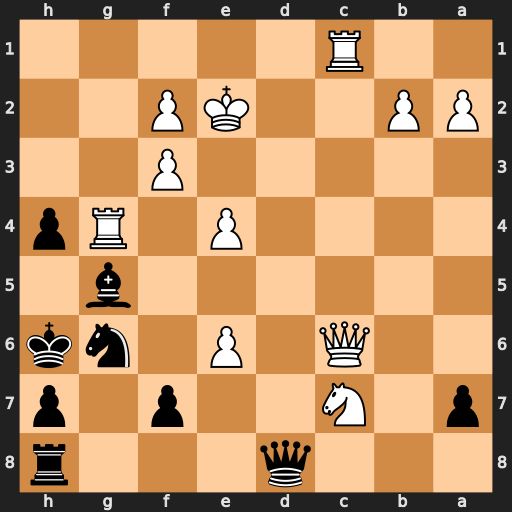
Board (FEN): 3q3r/p1N2p1p/2Q1P1nk/6b1/4P1Rp/5P2/PP2KP2/2R5
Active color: b
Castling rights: -
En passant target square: -
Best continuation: Qd2+ Kf1 Qxc1+ Qxc1 Bxc1